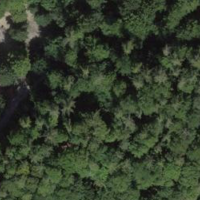
EUNIS habitat code: 44
Species observed at this site:
Fagus sylvatica